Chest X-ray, AP view. Patient: 53 years old, sex F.
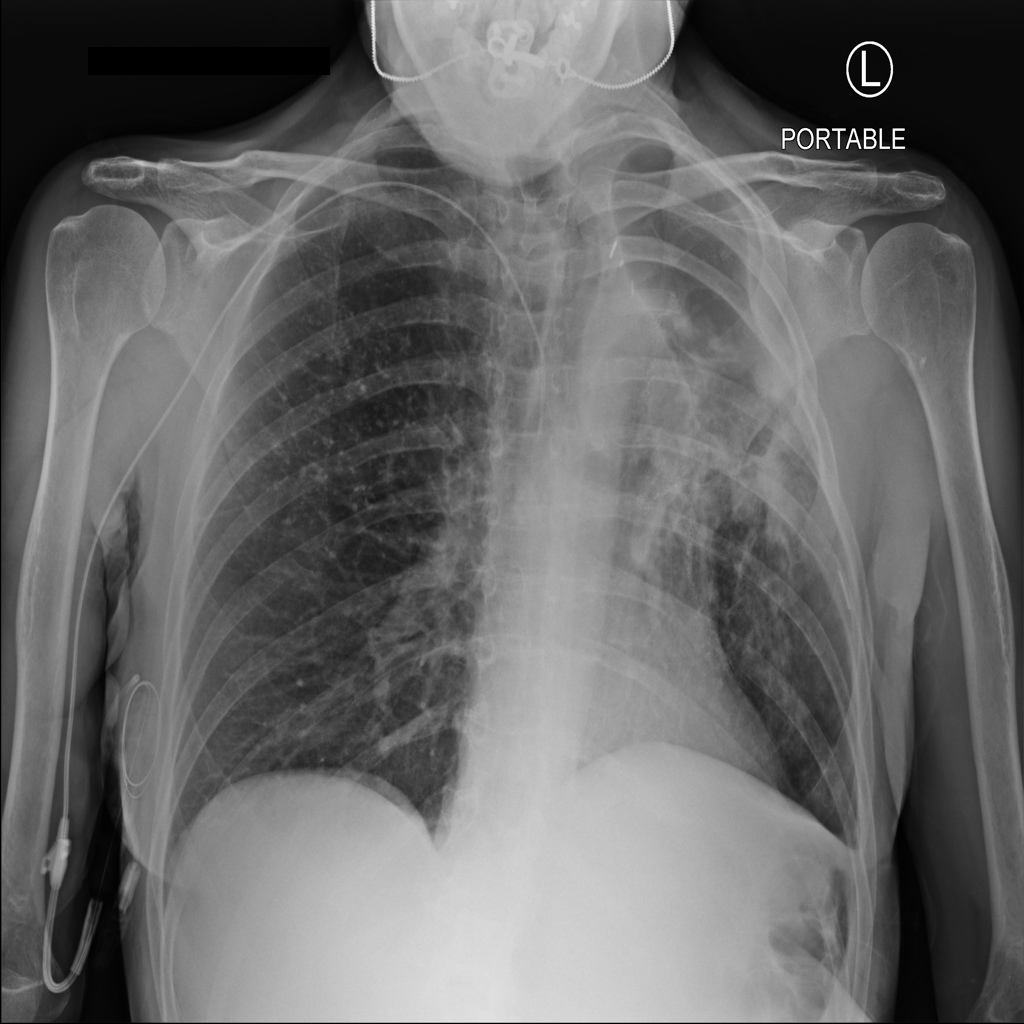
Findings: No Finding